Question: I dont know How to get following type of functionality in my app.

As shown in above figure user can slide(drag) different image parts and user can assemble image.
Can any one tell me which control is this ? Or any tutorial for it ?
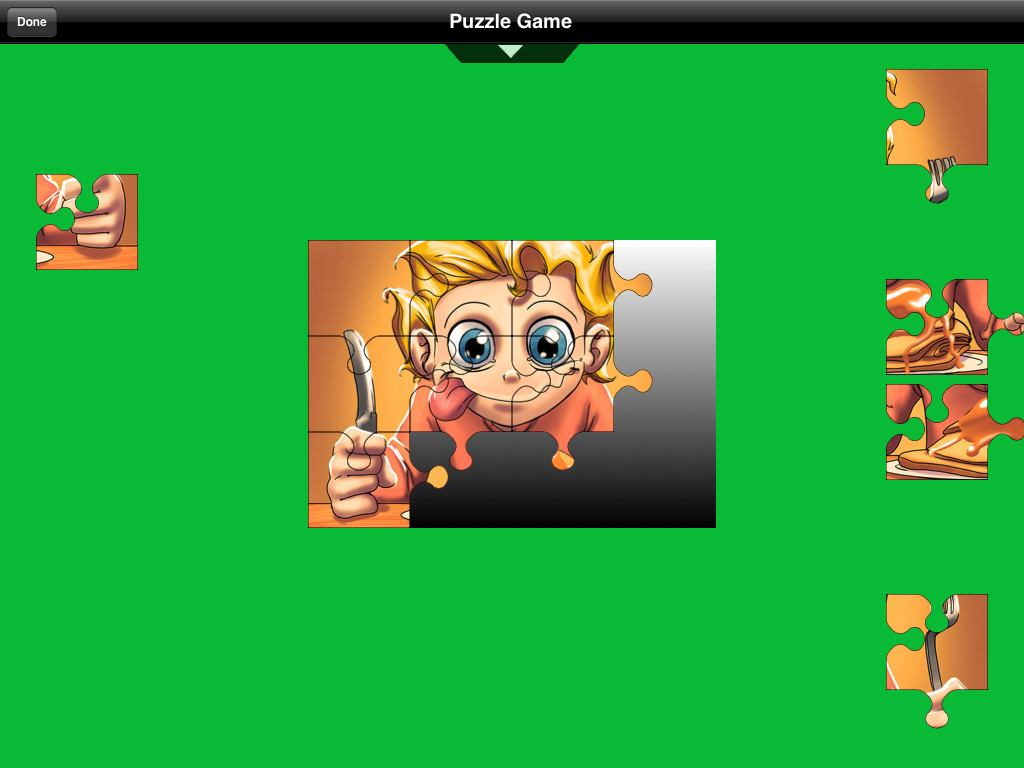
Answer: Check out the MoveMe sample app. It will show you how to allow movement of subviews by touch and drag.
You can then create imageViews for each of your puzzle pieces that can be moved around.
Once you have accomplished this you need to check during movement of a piece to see when it gets close enough to it's correct spot in the puzzle so it can snap into place when then user lets go of the piece.
<URL>